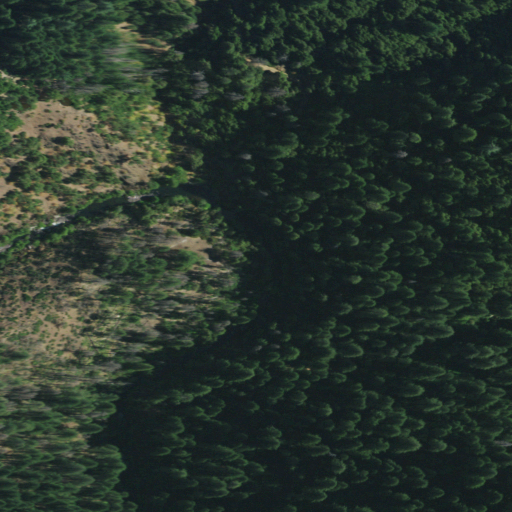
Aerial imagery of plain(s) in California named Two Pine containing evergreen forest and shrub